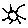
Label: sun